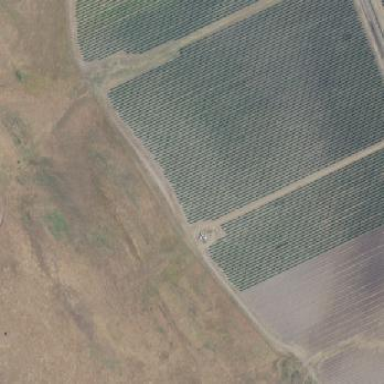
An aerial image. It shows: Vineyard with grape crops.